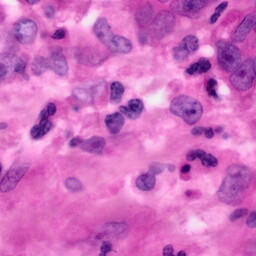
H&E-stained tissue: Pancreatic